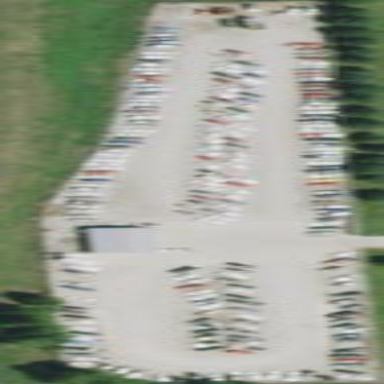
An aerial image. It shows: Parking area.